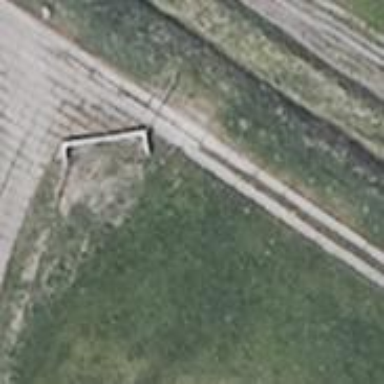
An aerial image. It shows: Track with Grade1 concrete lanes.